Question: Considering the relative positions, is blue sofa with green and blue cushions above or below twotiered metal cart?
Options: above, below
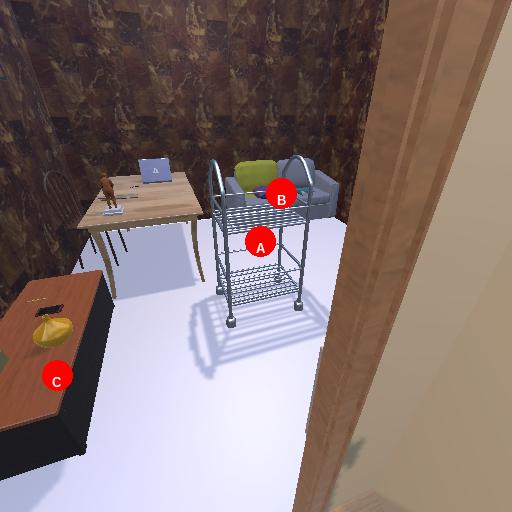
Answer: above